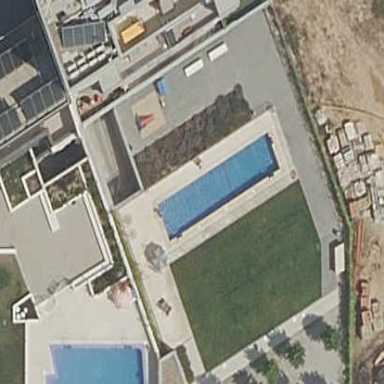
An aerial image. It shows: Swimming pool located in leisure land.